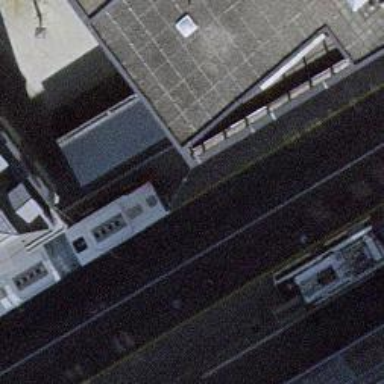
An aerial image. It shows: Sidewalk with platform for public transport. The platform has shelter.